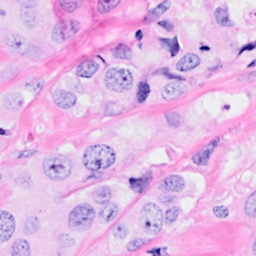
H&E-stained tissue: Breast